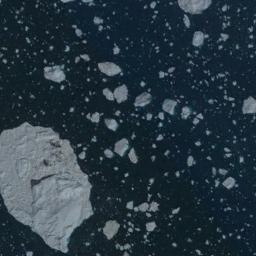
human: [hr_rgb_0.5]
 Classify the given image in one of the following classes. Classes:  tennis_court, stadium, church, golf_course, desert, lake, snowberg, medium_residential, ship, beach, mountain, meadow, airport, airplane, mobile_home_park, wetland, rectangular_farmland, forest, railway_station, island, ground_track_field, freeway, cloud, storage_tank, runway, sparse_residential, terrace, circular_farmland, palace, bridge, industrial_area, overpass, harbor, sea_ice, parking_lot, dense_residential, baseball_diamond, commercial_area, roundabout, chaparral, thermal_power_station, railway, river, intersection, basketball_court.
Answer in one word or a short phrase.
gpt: sea_ice